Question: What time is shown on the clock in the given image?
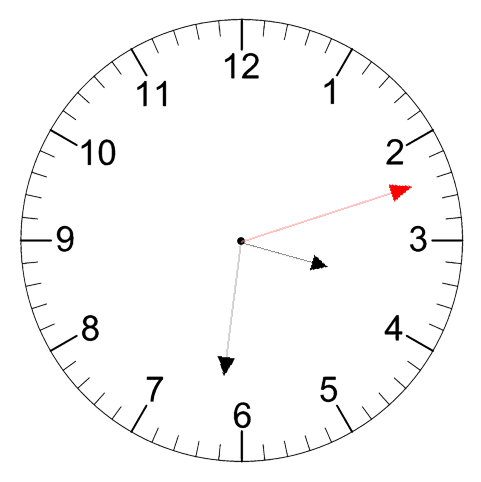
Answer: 03:31:12